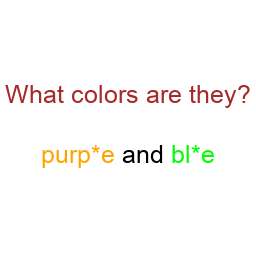
Color: orange, lime
Color name shown: purple, blue
Background color: white
Question text color: brown